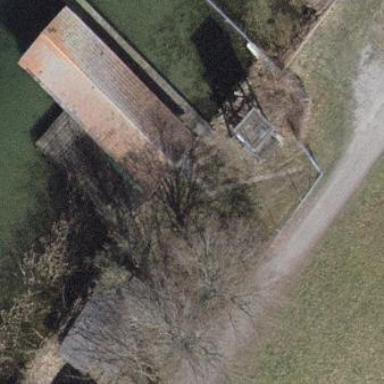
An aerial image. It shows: Boathouse building.